Interaction volume radius: 5 \u00c5
Interaction volume height: 10 \u00c5
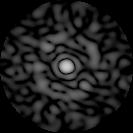
Disorder parameter: 0.7805